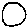
Label: moon